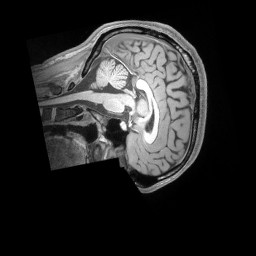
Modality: T1w
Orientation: sagittal
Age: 21
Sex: male
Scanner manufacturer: siemens
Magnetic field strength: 3 T
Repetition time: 2.53 s
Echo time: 0.00164 s